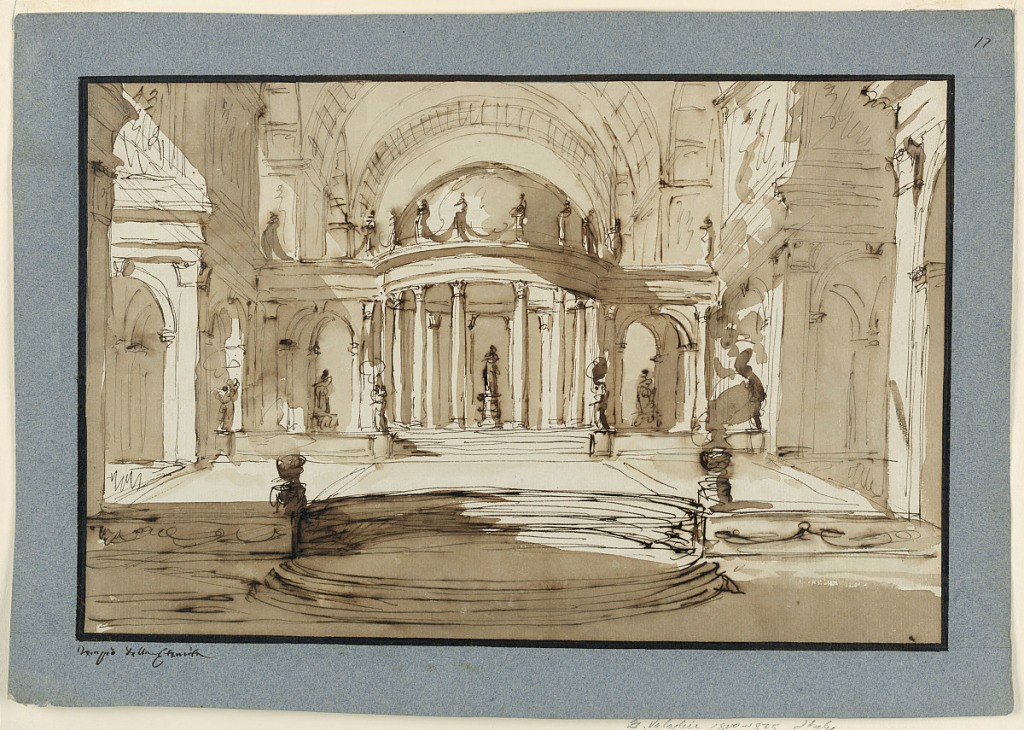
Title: Stage design: Temple of Eternity
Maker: Giuseppe Barberi, Italian, 1746–1809
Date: ca. 1796-1801
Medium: Pen and brown ink, brush and brown wash on lined off-white laid paper
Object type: Drawing
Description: Interior of temple, very wide and lofty showing circular domed contruction in middle of background; decorated with statues.